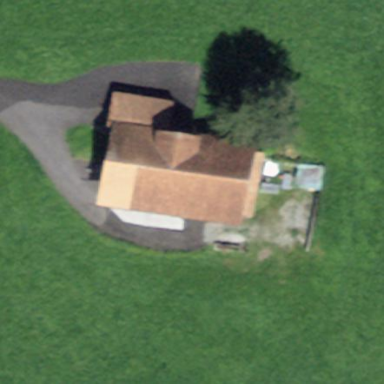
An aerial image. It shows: Rural barn.